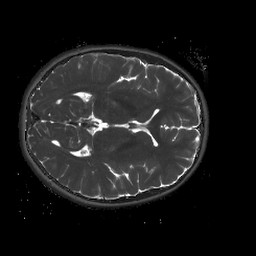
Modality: T2map
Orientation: axial
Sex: female
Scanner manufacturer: siemens
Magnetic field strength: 3 T
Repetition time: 4 s